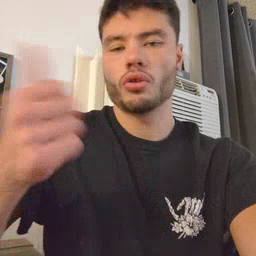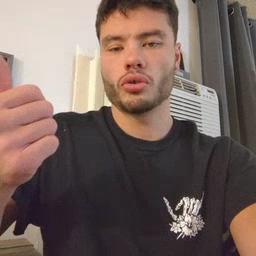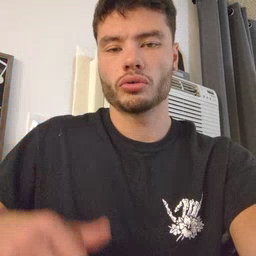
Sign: another